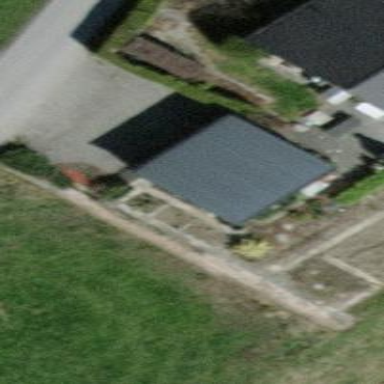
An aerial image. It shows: Garage building.